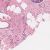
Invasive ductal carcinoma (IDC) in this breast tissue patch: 0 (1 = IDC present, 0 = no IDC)